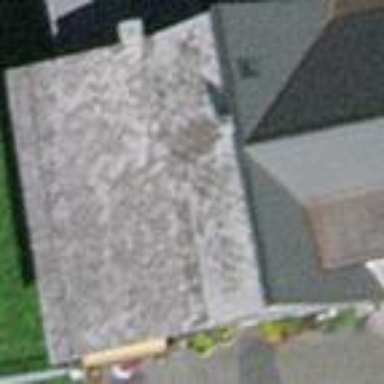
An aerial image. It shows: Semi-detached house.